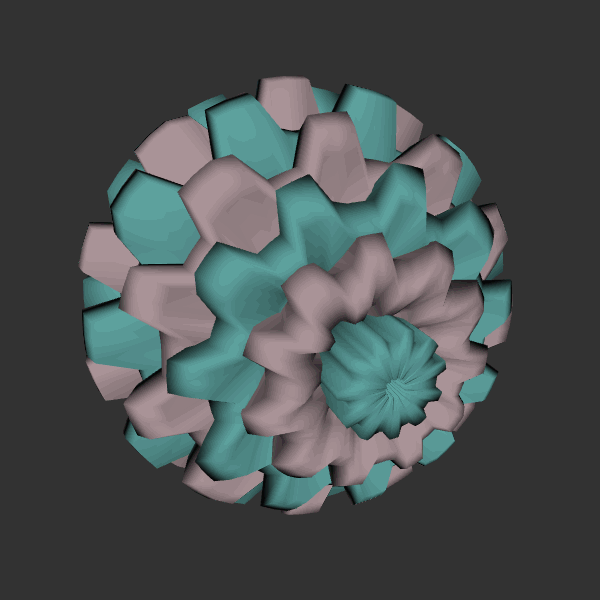
Background: dark